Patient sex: M
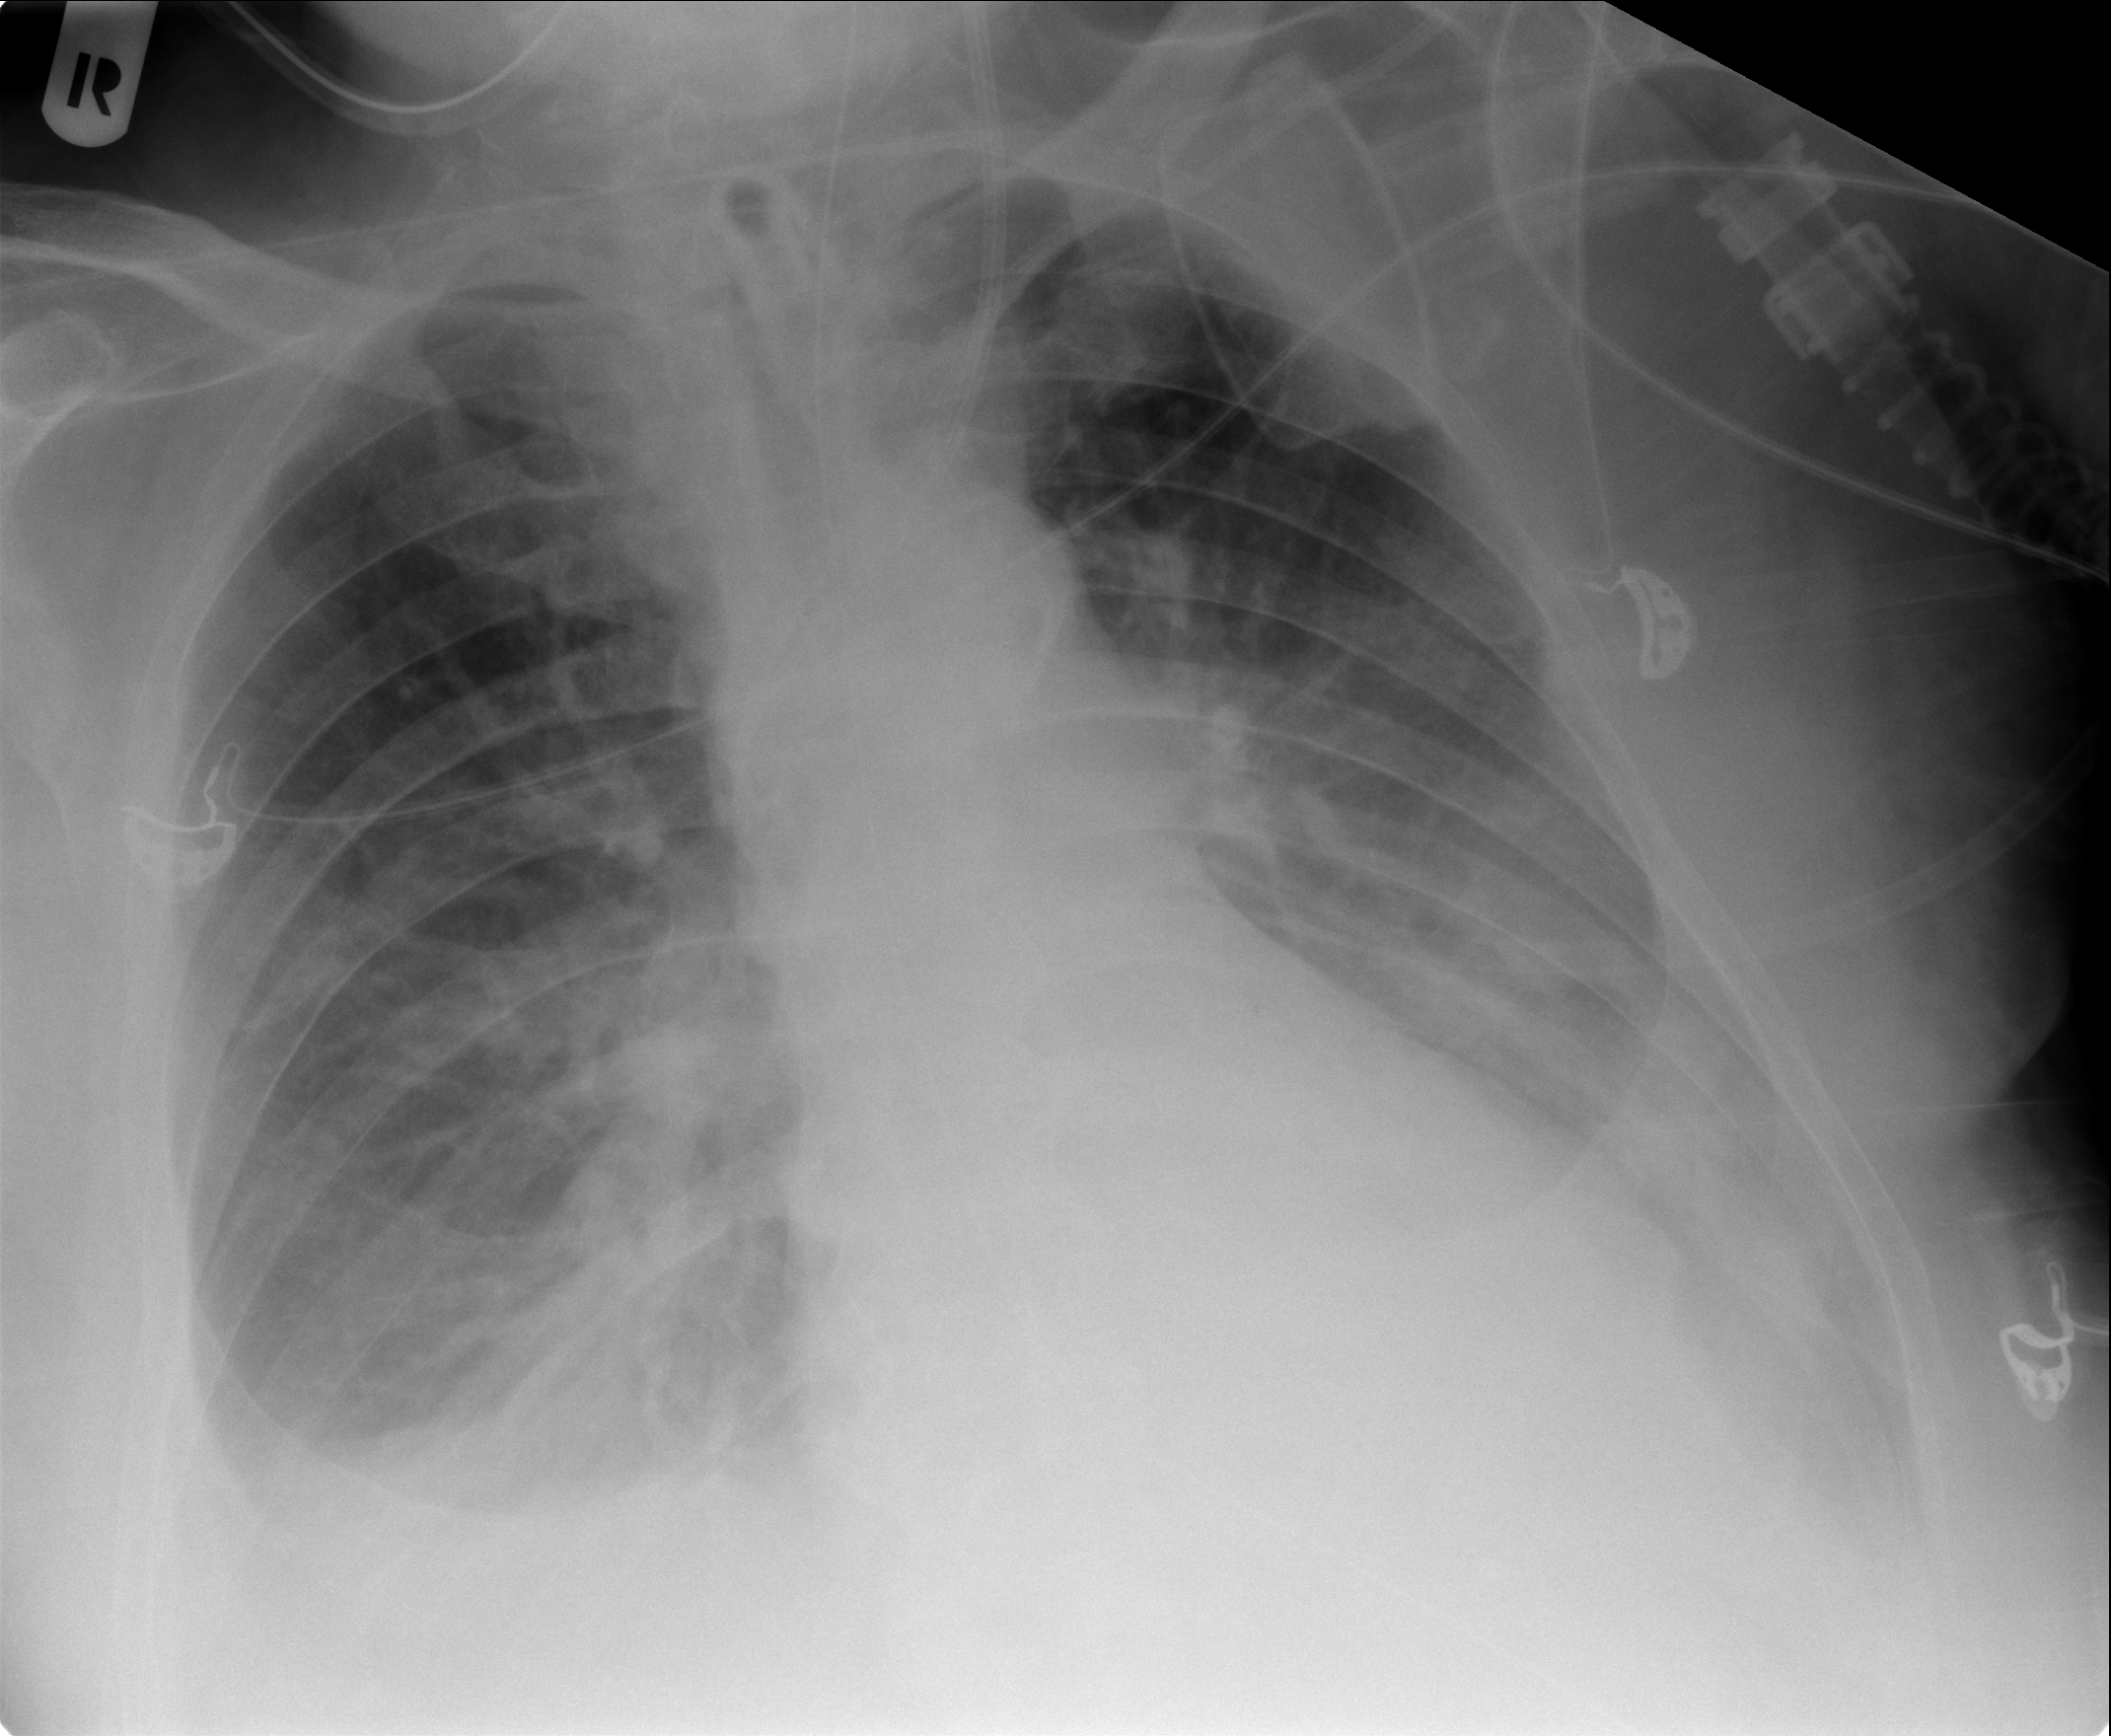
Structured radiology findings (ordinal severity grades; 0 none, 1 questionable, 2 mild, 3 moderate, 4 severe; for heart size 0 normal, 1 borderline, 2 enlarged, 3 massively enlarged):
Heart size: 2
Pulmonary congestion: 2
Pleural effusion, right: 3
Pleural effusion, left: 3
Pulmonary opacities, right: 2
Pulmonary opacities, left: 2
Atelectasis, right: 3
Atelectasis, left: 3